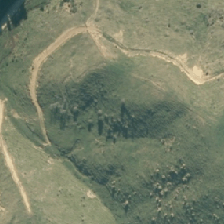
Land cover: low_producing_grassland